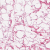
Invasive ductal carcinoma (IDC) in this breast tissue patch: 0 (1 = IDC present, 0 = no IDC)